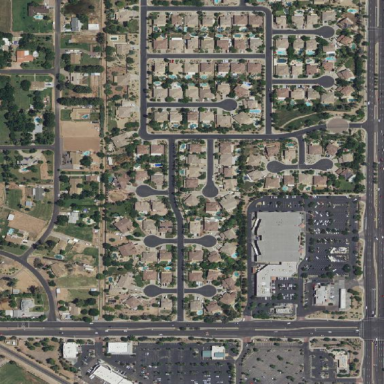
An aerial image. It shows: Residential area consisting of single-family homes.